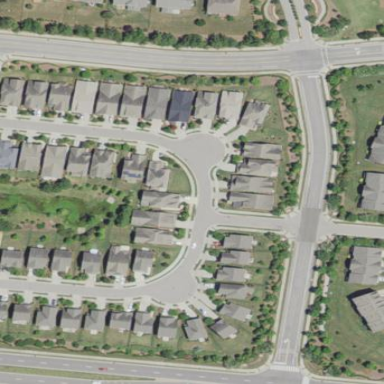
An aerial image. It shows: Sidewalk along the footway.